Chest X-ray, PA view. Patient: 62 years old, sex M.
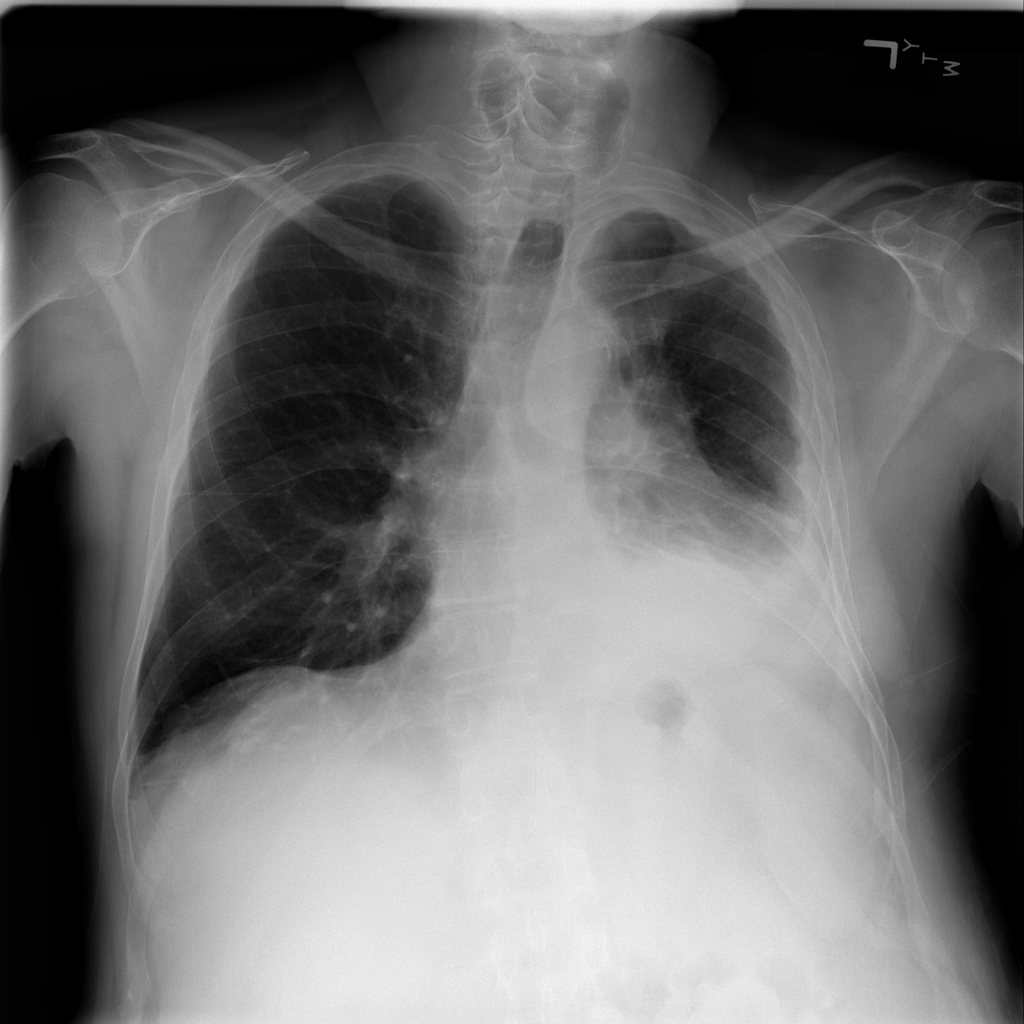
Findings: No Finding